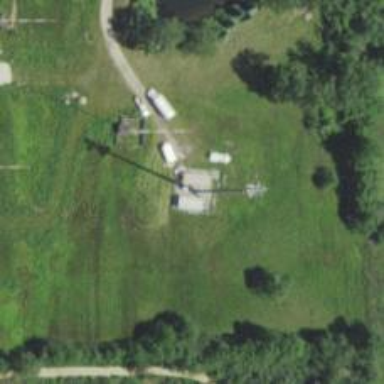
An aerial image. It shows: Mast tower used for communication.